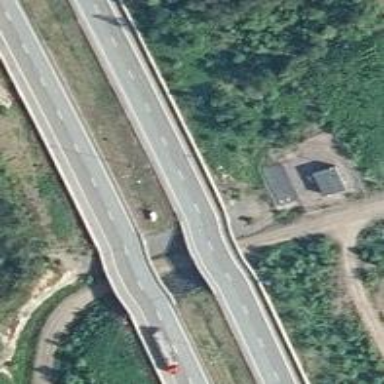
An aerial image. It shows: Asphalt bridge over motorway.